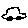
Label: car